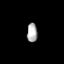
Tissue: prostate
Cell type: Fibroblasts
Senescence score: 0.7102
Nuclear area (px): 192
Mean DAPI intensity: 172.901